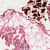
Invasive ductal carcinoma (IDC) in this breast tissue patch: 0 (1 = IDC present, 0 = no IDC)